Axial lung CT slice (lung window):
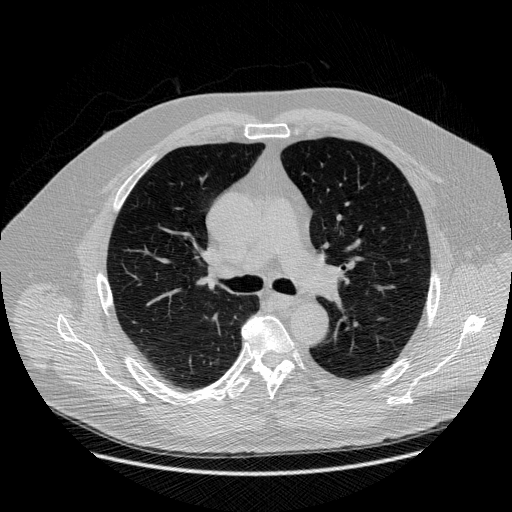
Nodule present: no